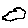
Label: cloud